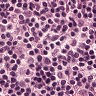
Metastatic tissue present: no